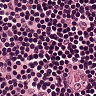
Metastatic tissue present: no